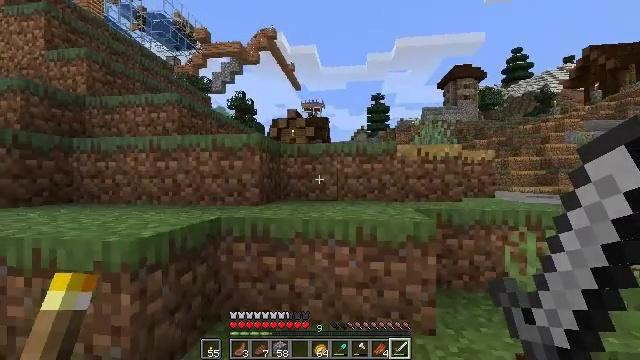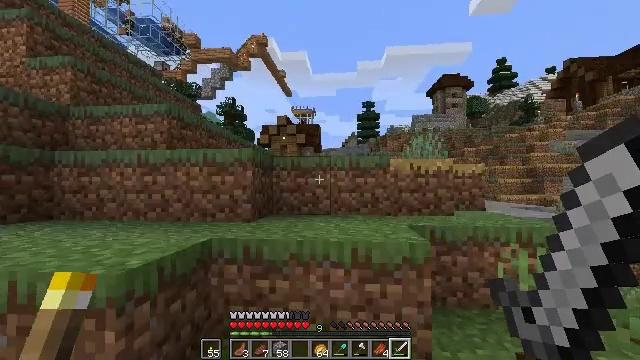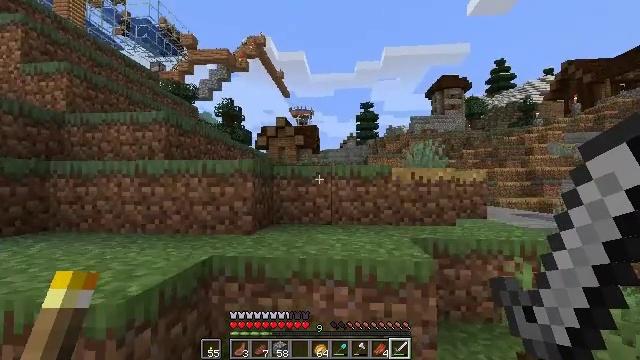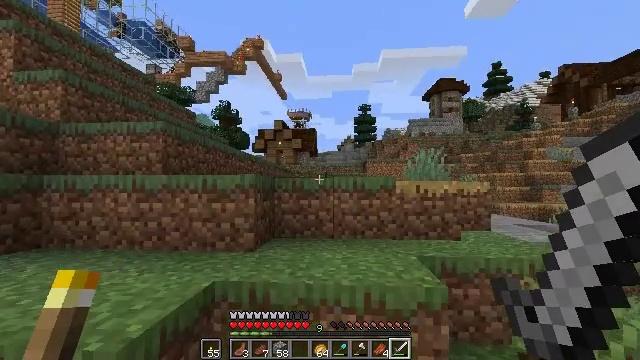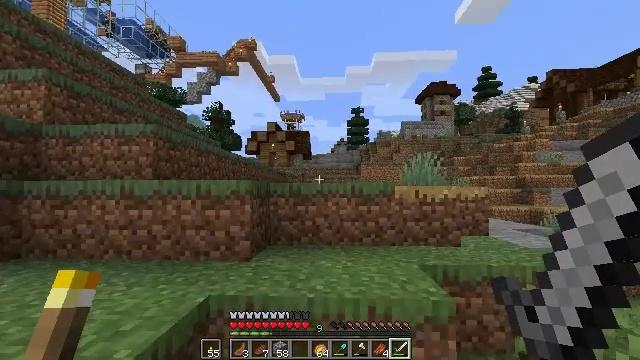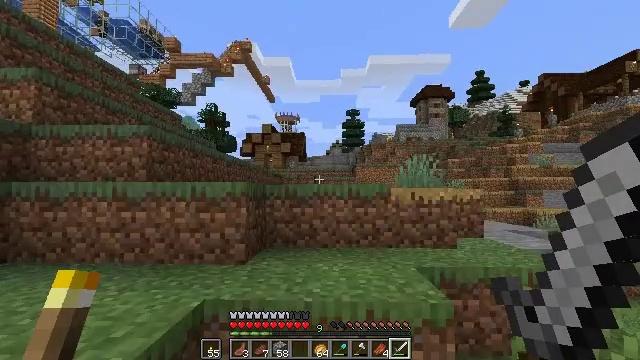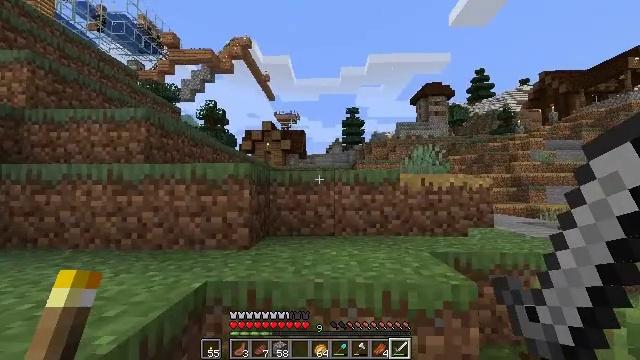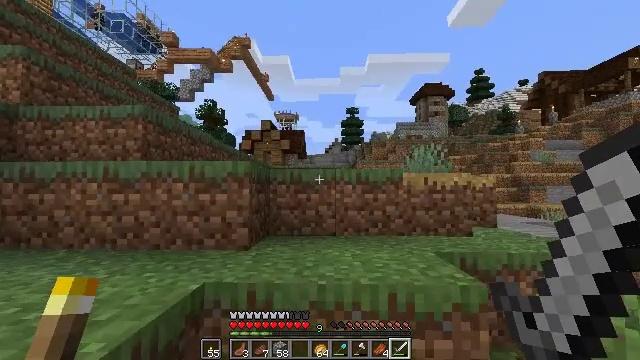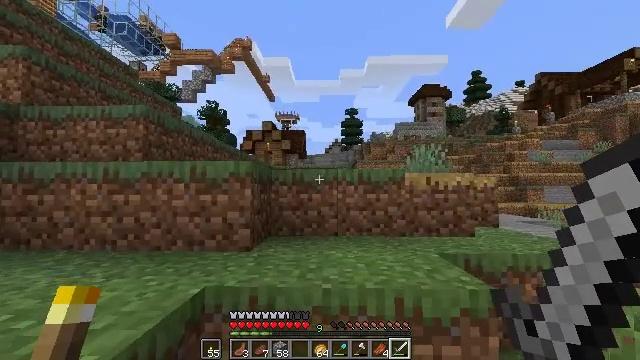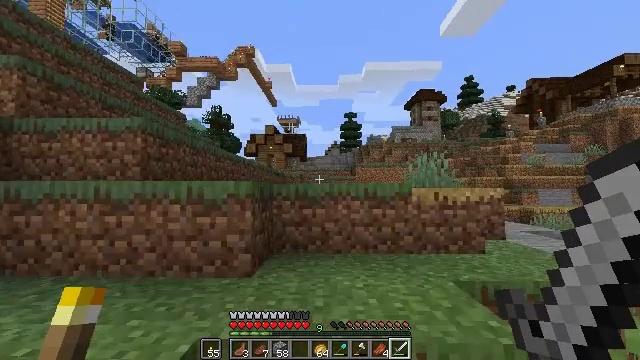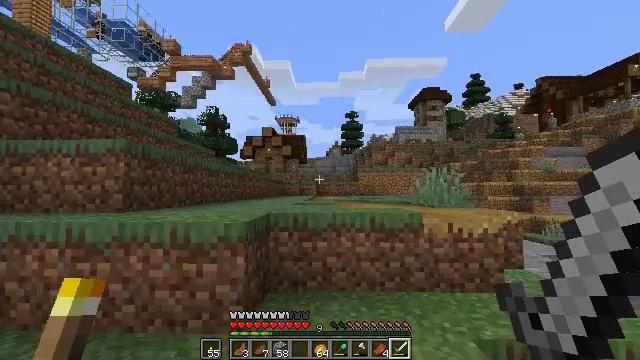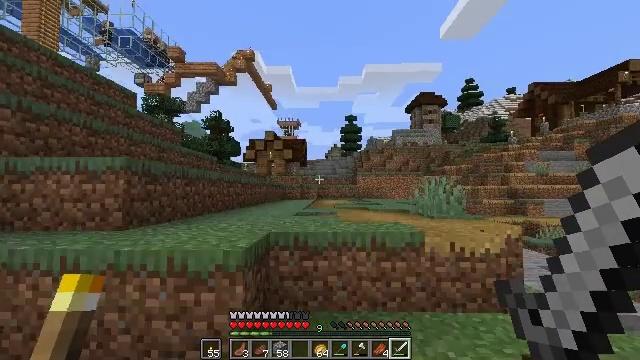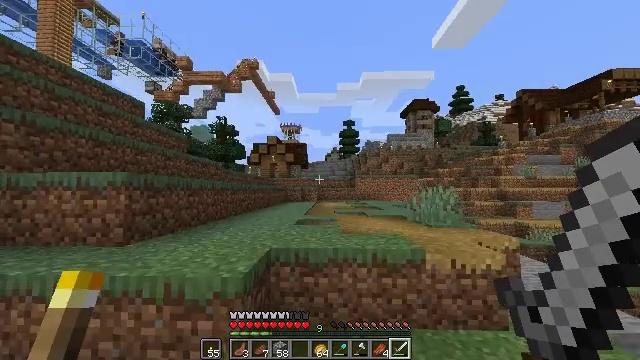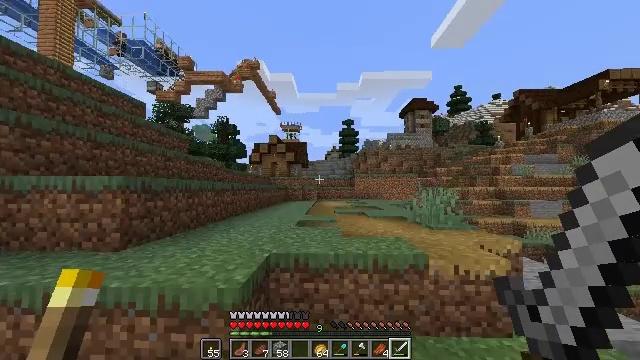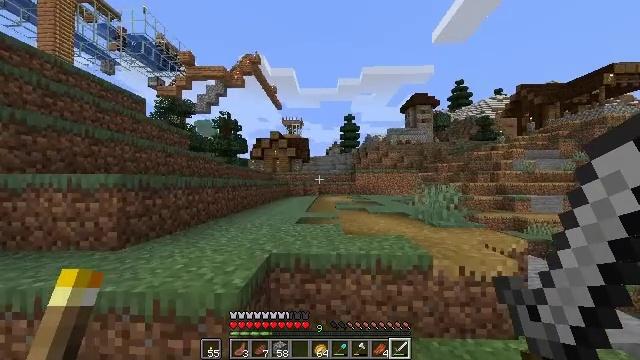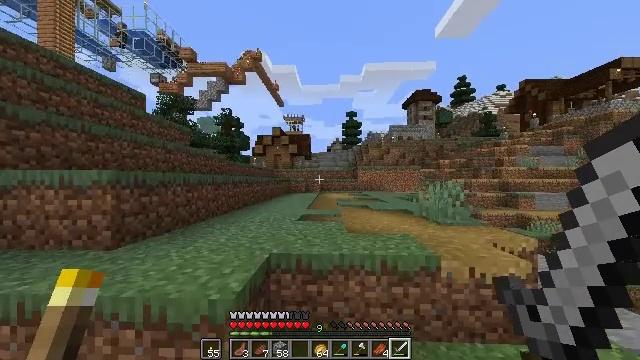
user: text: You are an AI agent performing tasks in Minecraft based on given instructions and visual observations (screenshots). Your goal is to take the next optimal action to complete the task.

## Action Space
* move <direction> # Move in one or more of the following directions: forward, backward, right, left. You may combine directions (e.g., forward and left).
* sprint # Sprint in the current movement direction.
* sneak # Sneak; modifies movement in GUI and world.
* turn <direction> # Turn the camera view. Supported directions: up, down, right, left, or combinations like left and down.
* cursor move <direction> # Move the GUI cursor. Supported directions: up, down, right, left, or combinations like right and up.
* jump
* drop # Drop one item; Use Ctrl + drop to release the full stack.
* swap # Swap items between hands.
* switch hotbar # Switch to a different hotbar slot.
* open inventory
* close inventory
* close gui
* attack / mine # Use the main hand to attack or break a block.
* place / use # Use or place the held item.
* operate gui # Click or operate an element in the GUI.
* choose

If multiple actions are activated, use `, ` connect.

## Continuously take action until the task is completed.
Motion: motion action
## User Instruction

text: Put a potato in the furnace to craft a baked potato.
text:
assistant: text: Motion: move forward, sprint, turn right and up, jump
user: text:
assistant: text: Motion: move forward, sprint, jump
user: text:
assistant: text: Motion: move forward, jump
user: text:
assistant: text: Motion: move forward, turn right, jump
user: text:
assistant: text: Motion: move forward, turn right, jump
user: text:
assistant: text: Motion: move forward, jump
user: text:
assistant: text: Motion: move forward, jump
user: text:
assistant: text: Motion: move forward, jump
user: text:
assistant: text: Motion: move forward, jump
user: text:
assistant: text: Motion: move forward, sprint, jump
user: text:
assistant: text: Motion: move forward, sprint, jump
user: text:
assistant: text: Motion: move forward, sprint, jump
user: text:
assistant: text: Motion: move forward, sprint, jump
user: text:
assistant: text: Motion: move forward, turn down, jump
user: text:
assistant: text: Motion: move forward, jump
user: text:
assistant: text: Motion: move forward, jump
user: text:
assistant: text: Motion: move forward, jump
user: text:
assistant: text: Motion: move forward, turn down, jump
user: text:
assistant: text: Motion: move forward, turn down, jump
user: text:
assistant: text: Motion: move forward, sprint, jump
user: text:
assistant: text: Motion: move forward, sprint, jump
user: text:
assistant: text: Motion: move forward, sprint, jump
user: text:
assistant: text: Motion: move forward, sprint, turn left, jump
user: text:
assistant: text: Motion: move forward, turn left and up, jump
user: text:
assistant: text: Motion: move forward, turn left and up, jump
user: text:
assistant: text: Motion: move forward, turn left and up, jump
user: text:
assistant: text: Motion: move forward, turn left and up, jump
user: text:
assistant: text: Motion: move forward, sprint, turn left, jump
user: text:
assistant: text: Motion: move forward, sprint, jump
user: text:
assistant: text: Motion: move forward, sprint, jump